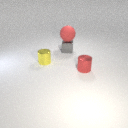
small gray metal cube to the right of small yellow metal cylinder